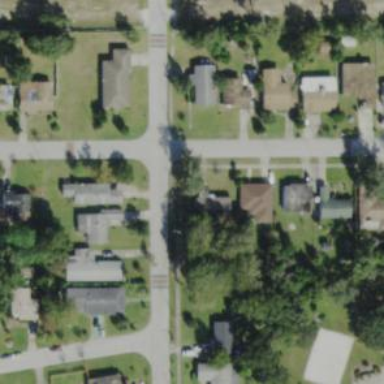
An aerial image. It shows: Residential road with asphalt surface and sidewalk on the left side.